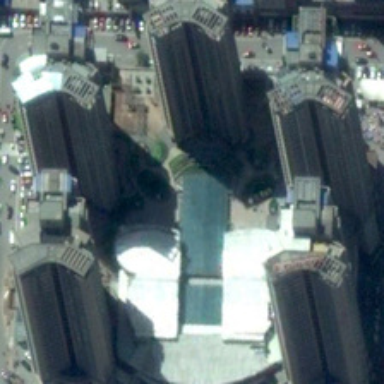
Several tall buildings are in a commercial area .